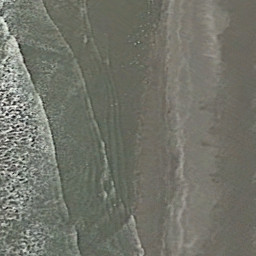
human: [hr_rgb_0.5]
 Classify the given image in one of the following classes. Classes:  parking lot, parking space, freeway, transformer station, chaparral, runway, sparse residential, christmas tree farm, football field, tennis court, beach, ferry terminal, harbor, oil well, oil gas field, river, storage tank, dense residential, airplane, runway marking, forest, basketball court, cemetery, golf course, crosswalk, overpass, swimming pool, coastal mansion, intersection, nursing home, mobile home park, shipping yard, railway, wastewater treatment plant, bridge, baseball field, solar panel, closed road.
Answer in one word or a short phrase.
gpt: beach